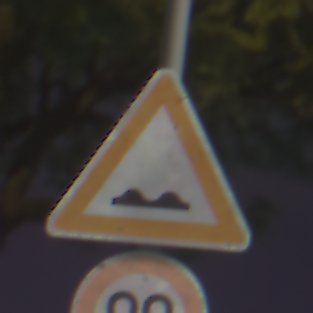
Verkehrszeichen: UnebeneFahrbahn
Zusatzzeichen unten: Geschwindigkeit90
Umgebung: Outdoor, Suburban
Tageszeit: Night
Wetter: PartlyCloudy
Licht: Artificial
Jahreszeit: NotSpecified
Kontrast: HighContrast